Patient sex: F
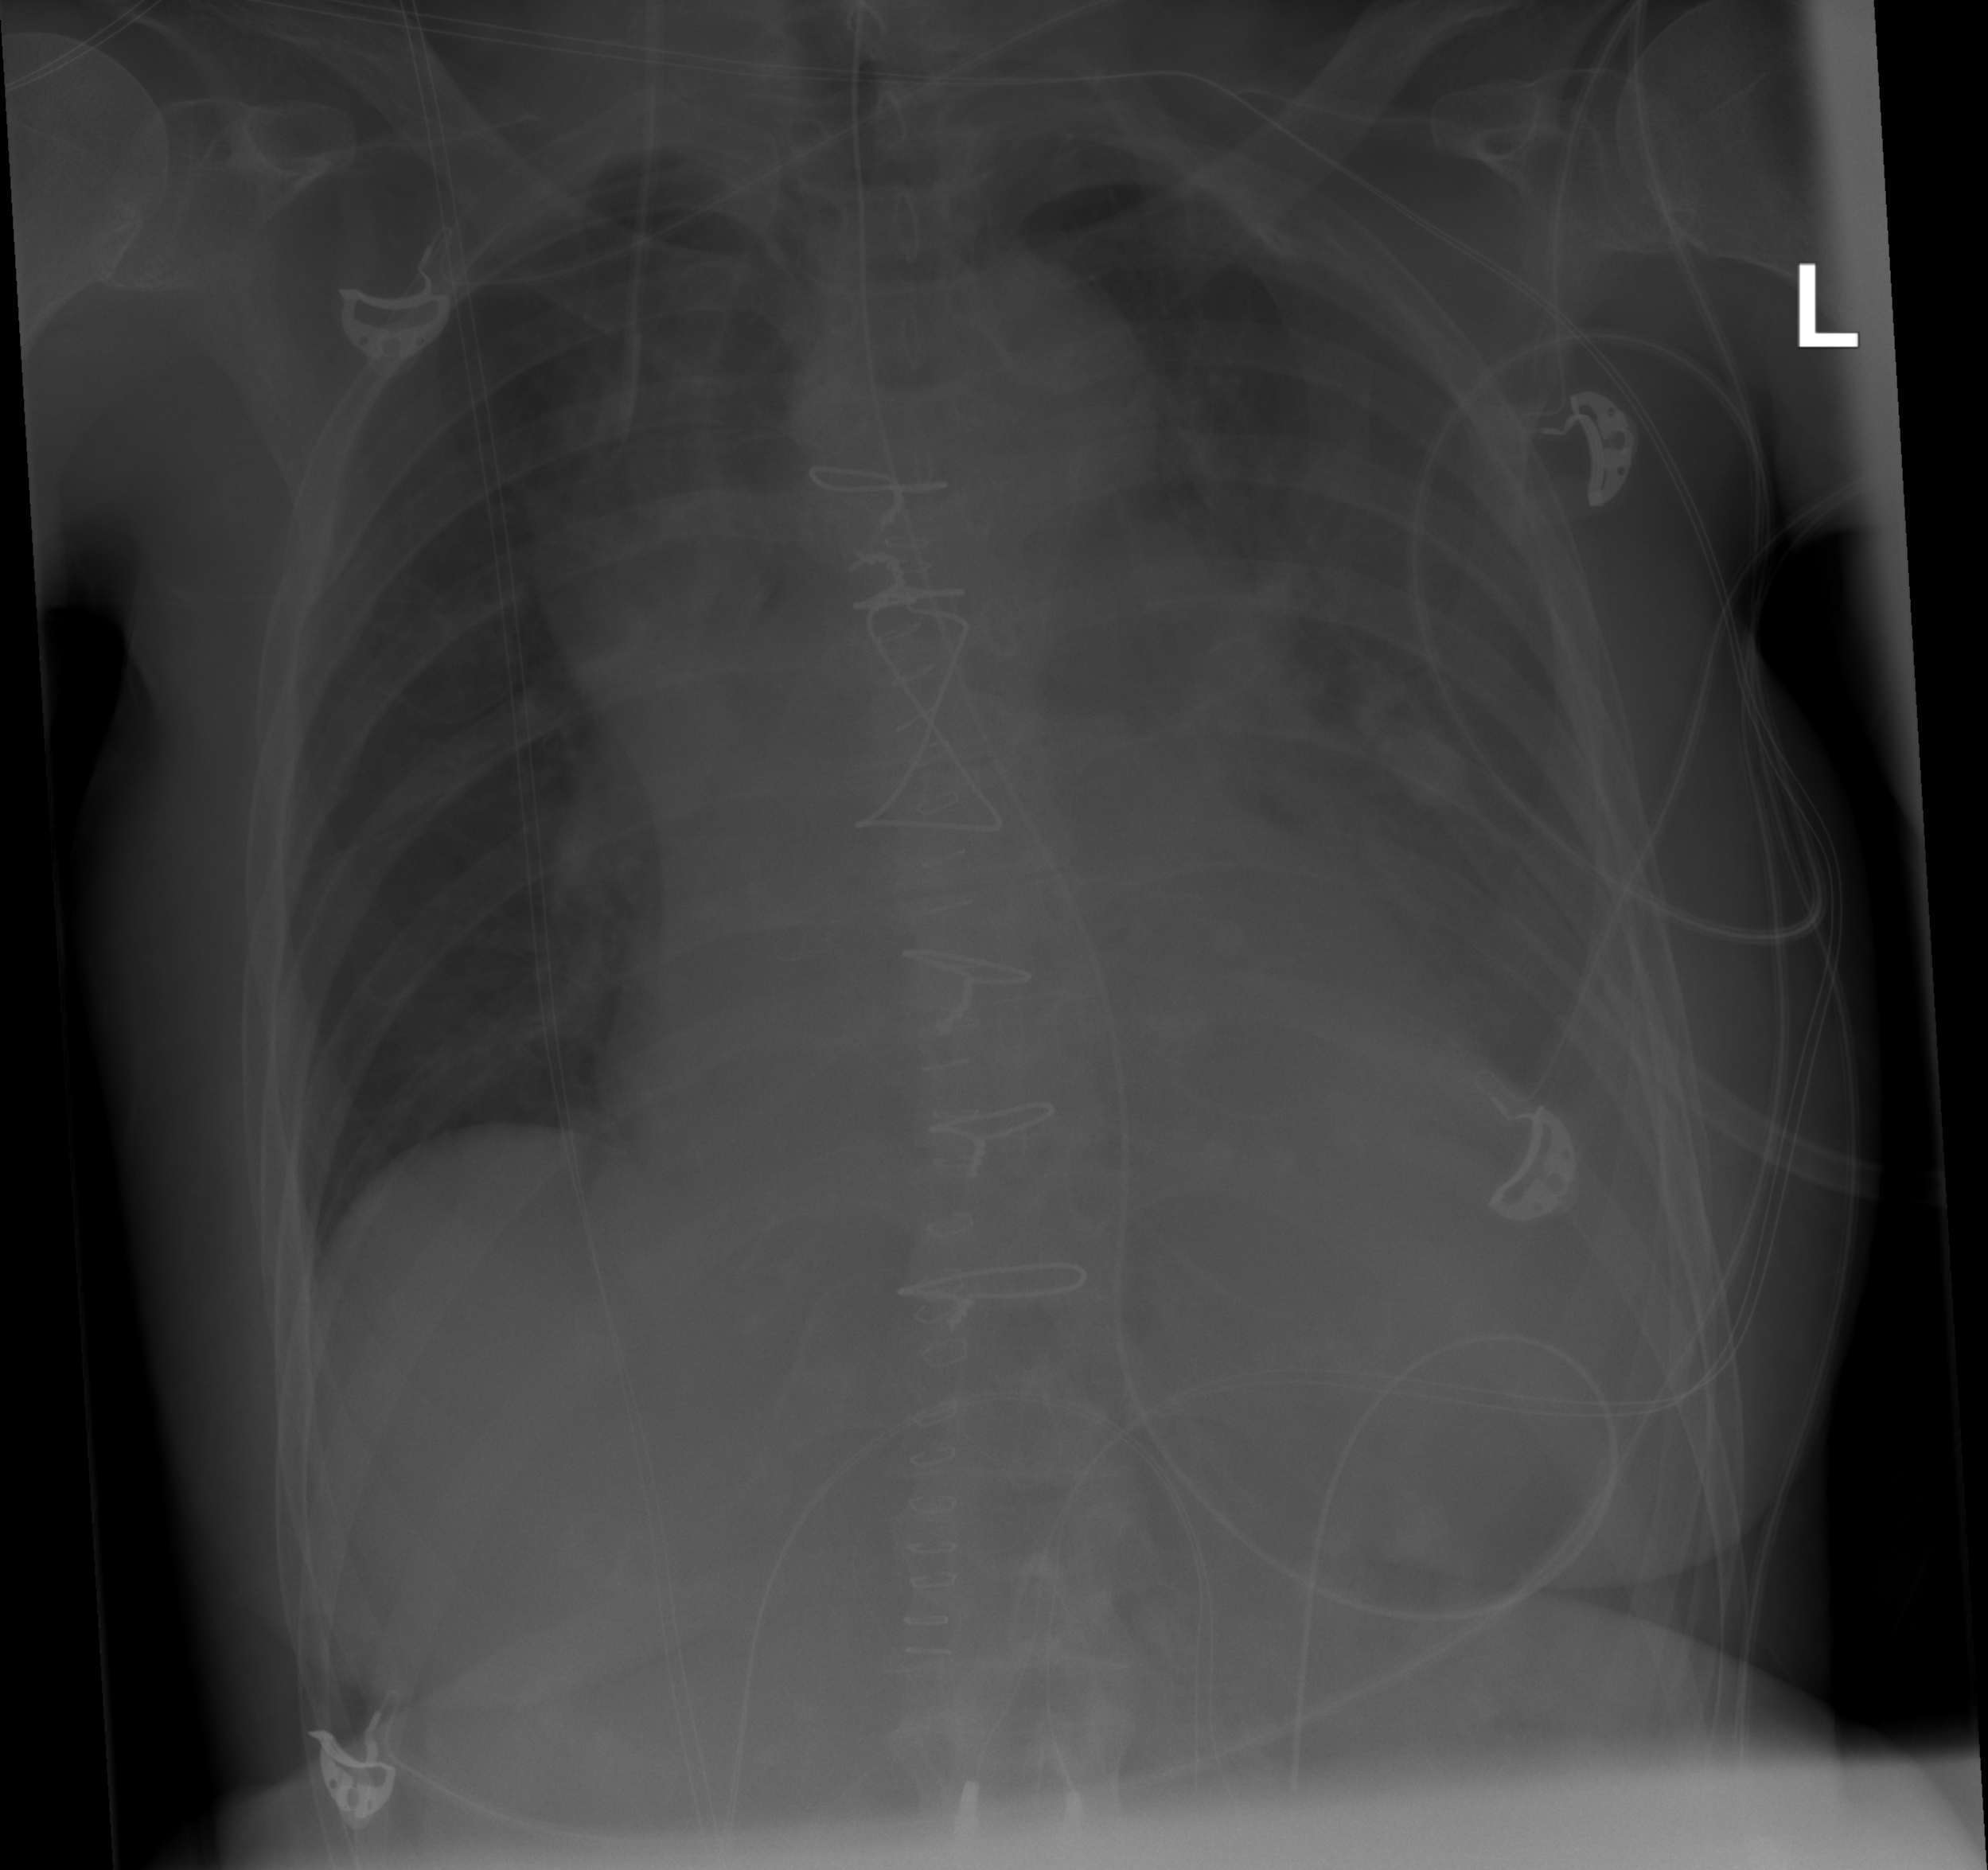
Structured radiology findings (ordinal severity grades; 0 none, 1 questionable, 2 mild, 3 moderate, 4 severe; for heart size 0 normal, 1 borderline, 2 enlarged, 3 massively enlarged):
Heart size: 0
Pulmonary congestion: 2
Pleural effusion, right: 0
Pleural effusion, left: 3
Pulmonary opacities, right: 0
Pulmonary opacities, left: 0
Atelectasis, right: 2
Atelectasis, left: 2